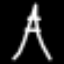
Label: The Eiffel Tower